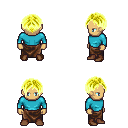
a pixel art fantasy rpg character, male body template, human, tanned skin, teal long-sleeve shirt, robe skirt, gold parted hairstyle, brown shoes, four views (front, back, left, right), 2x2 character sprite sheet, small pixel art, hard edges, no anti-aliasing